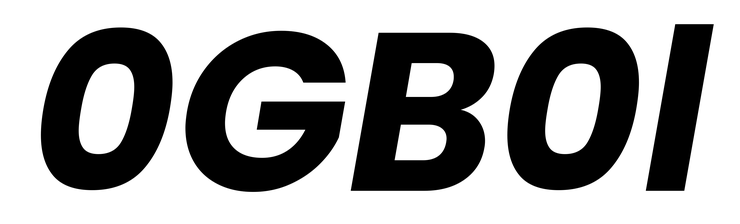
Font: Poppins-BoldItalic